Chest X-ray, PA view. Patient: 13 years old, sex M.
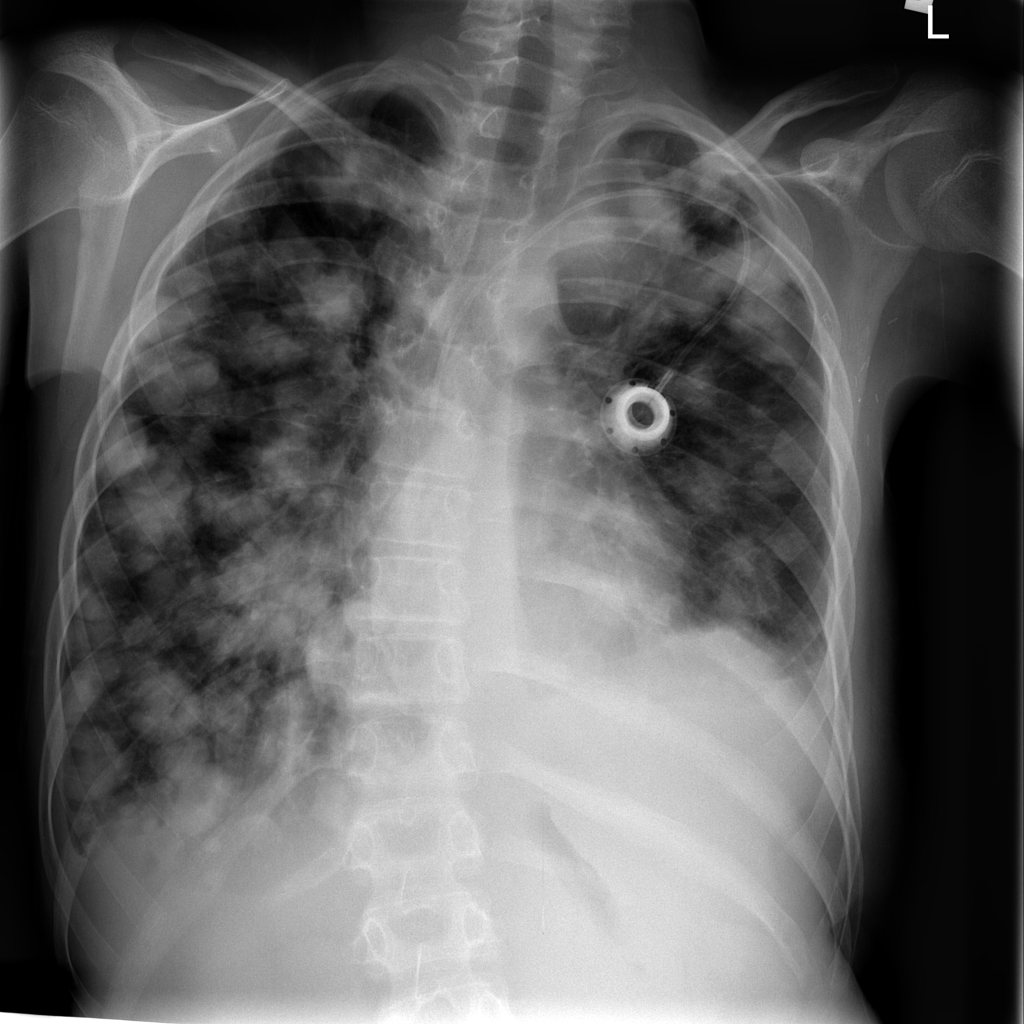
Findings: Pleural_Thickening